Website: apple-inc
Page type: account-selection
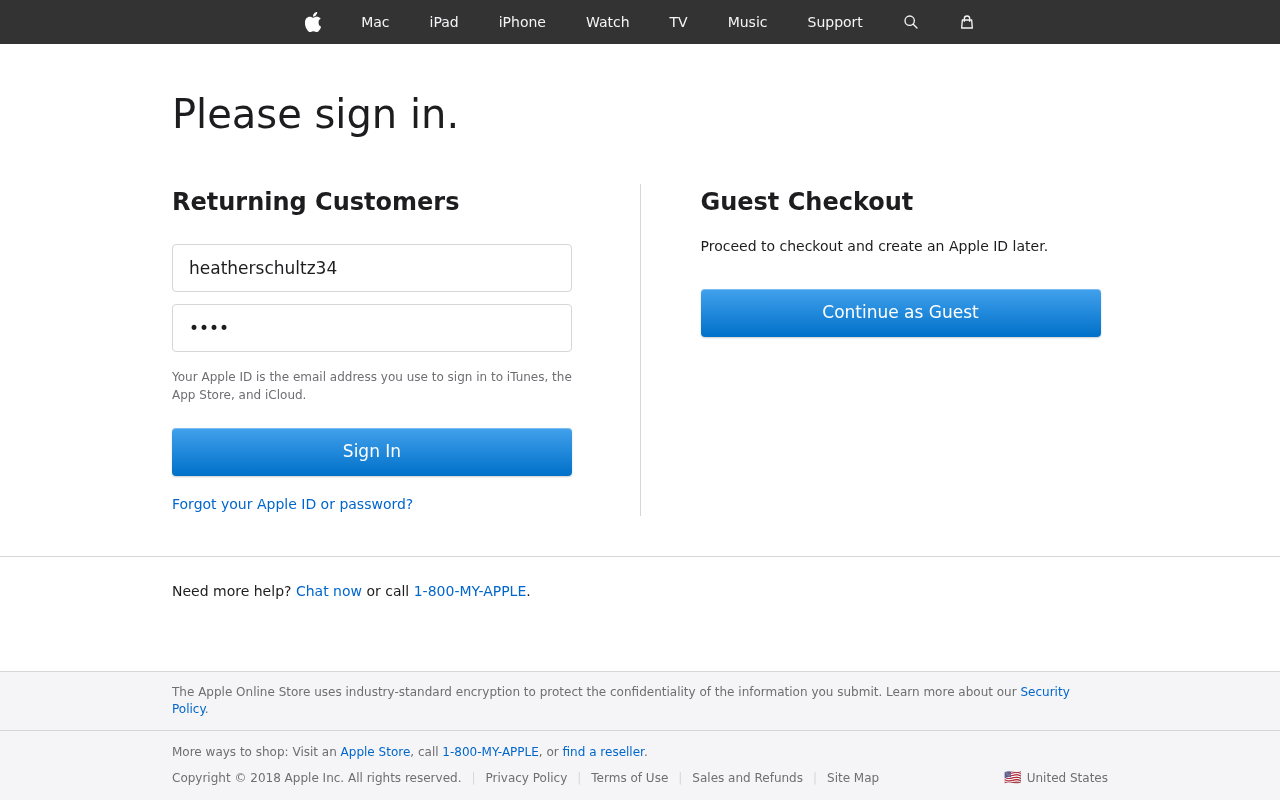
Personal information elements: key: PII_LOGIN_USERNAME
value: heatherschultz34